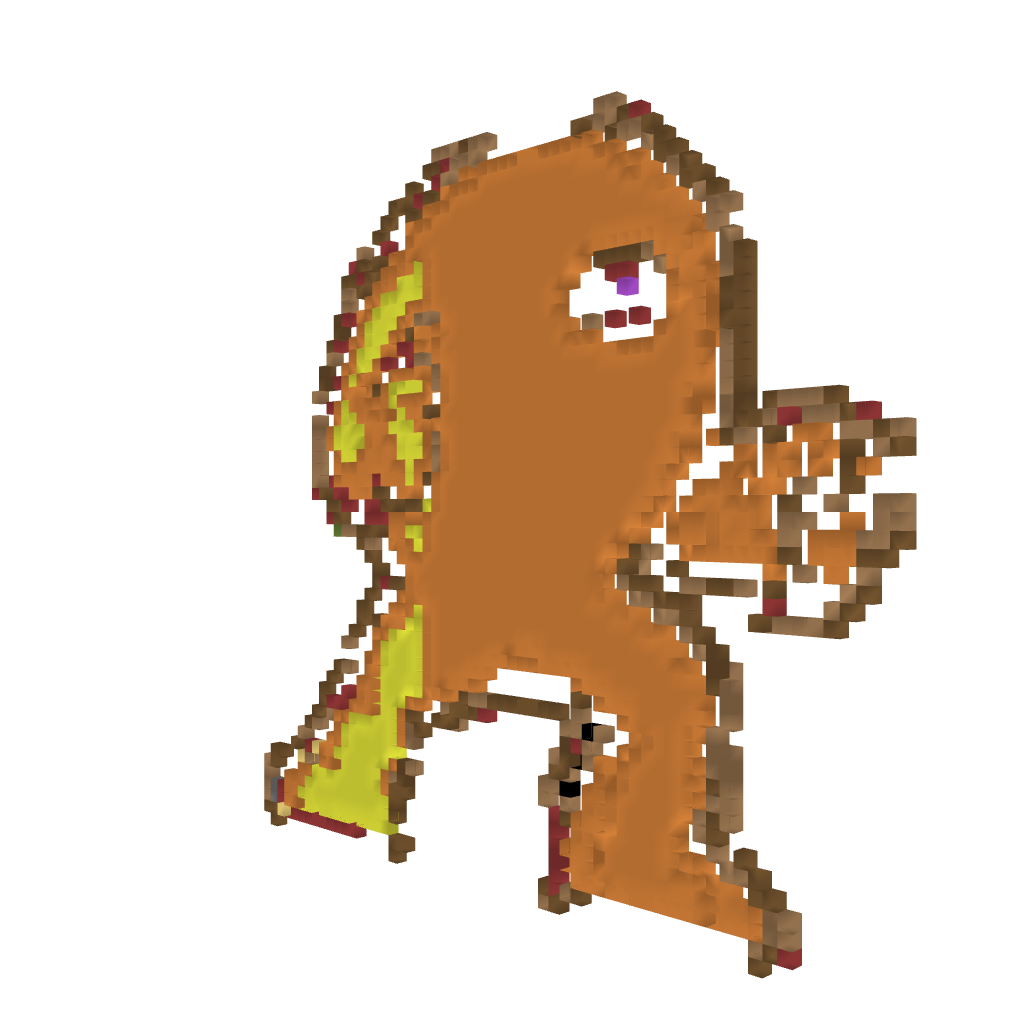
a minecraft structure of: Yellow Devil (ErnieCIII) bad low quality